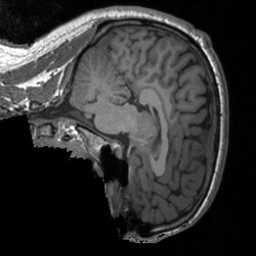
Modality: T1w
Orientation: sagittal
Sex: male
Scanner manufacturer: siemens
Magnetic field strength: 3 T
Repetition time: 1.9 s
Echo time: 0.00226 s